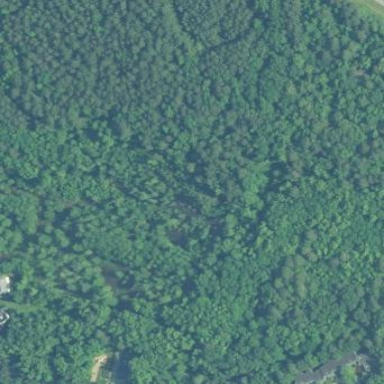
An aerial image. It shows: Mixed woodland area with variety of leaf types and cycles.